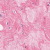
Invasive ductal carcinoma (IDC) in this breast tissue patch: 0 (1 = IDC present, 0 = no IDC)